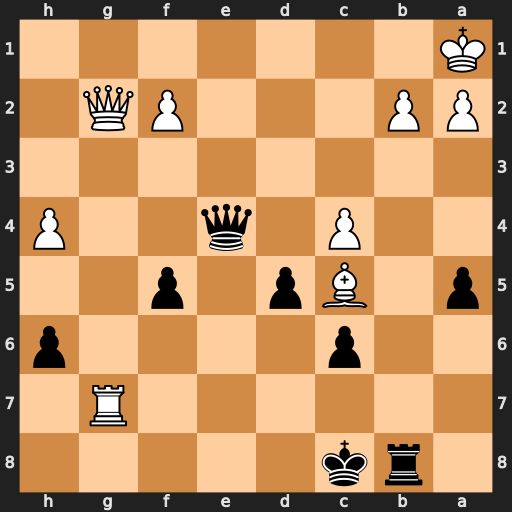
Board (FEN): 1rk5/6R1/2p4p/p1Bp1p2/2P1q2P/8/PP3PQ1/K7
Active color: b
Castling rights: -
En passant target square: -
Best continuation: Qe1#